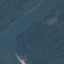
Label: River